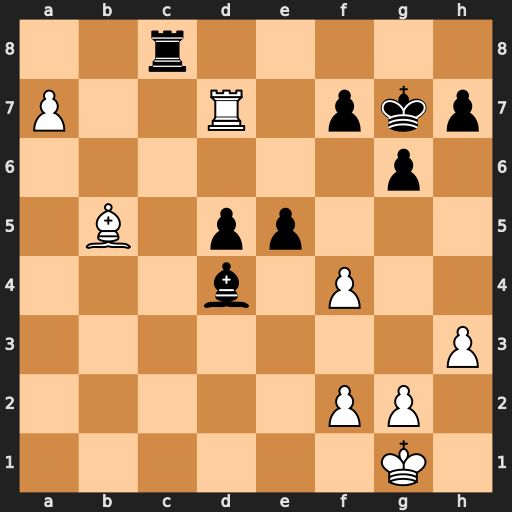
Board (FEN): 2r5/P2R1pkp/6p1/1B1pp3/3b1P2/7P/5PP1/6K1
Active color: w
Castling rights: -
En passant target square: -
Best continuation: fxe5 Bxe5 Rxd5 Rc1+ Bf1